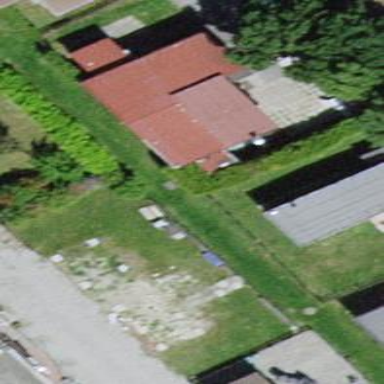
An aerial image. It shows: Simple house.